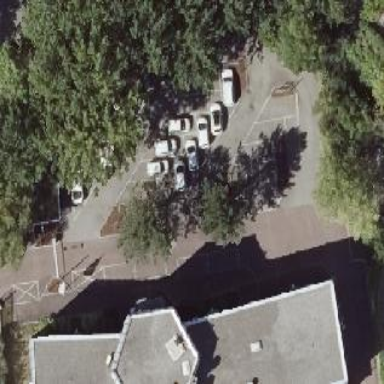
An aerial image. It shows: Parking area with surface.